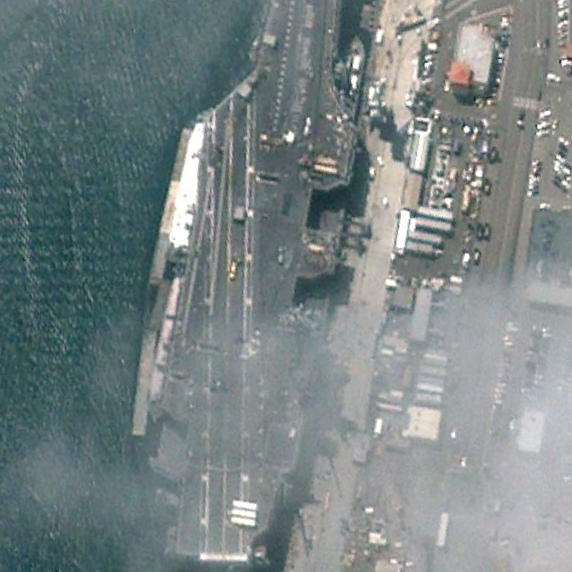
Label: Nimitz-class_aircraft_carrier